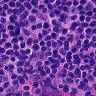
Metastatic tissue present: no